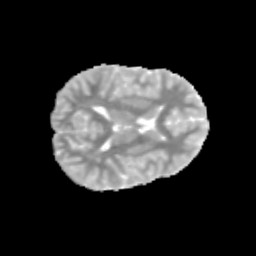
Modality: MD
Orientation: axial
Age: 12
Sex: male
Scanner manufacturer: siemens
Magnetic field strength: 3 T
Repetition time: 3.8 s
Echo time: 0.07 s